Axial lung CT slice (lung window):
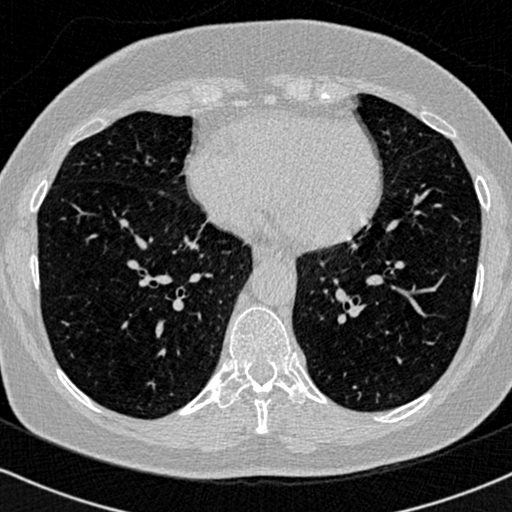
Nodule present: no